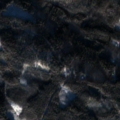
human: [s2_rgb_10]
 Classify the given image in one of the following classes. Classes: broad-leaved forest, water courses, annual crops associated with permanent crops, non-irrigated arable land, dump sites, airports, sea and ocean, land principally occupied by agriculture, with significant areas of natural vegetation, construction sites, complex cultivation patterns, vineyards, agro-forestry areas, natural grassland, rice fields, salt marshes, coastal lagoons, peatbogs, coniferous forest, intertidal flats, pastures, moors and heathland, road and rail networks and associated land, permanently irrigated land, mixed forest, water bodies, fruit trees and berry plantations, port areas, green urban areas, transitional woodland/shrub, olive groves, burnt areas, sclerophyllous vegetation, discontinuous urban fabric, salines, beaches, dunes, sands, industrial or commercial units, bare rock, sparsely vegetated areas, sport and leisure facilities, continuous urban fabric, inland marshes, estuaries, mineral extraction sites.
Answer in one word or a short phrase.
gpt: coniferous forest, mixed forest